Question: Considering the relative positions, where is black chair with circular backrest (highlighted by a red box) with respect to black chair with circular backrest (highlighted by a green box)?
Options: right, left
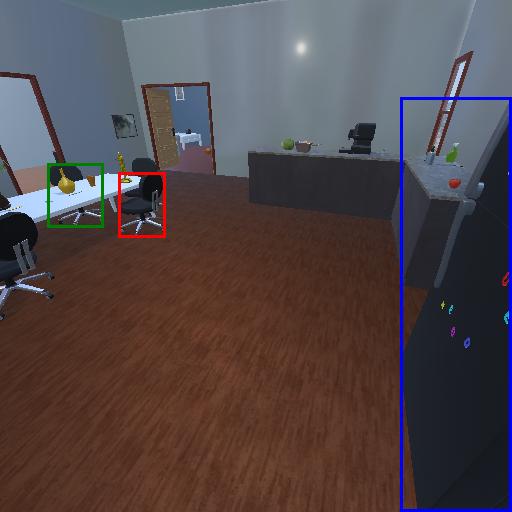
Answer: right